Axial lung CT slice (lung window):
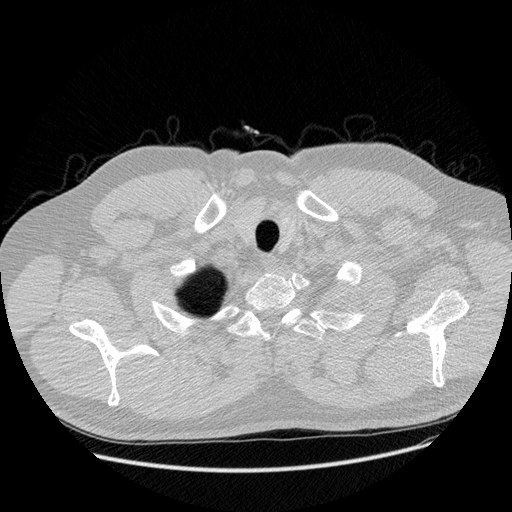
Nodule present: no